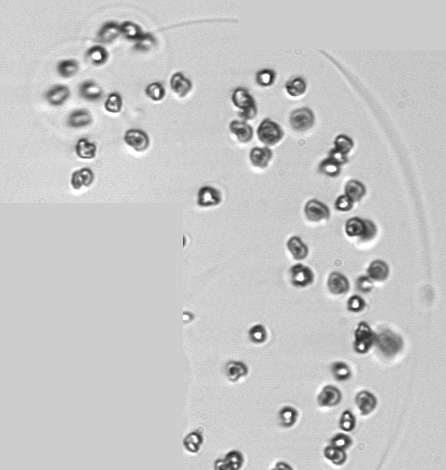
Label: Phaeocystis